Question: For some homework I have, I need to implement the multiplication of a matrix by a vector, parallelizing it by rows and by columns. I do understand the row version, but I am a little confused in the column version.
Lets say we have the following data:

And the code for the row version:
'''
#pragma omp parallel default(none) shared(i,v2,v1,matrix,tam) private(j)
{
#pragma omp for
for (i = 0; i < tam; i++)
for (j = 0; j < tam; j++){
// printf("Hebra %d hizo %d,%d
", omp_get_thread_num(), i, j);
v2[i] += matrix[i][j] * v1[j];
}
}
'''
Here the calculations are done right and the result is correct.
The column version:
'''
#pragma omp parallel default(none) shared(j,v2,v1,matrix,tam) private(i)
{
for (i = 0; i < tam; i++)
#pragma omp for
for (j = 0; j < tam; j++) {
// printf("Hebra %d hizo %d,%d
", omp_get_thread_num(), i, j);
v2[i] += matrix[i][j] * v1[j];
}
}
'''
Here, due to how the parallelization is done, the result varies on each execution depending on who thread execute each column. But it happens something interesting, (And I would think is because of compiler optimizations) if I uncomment the 'printf' then the results all the same as the row version and therefore, correct, for example:
'''
Thread 0 did 0,0
Thread 2 did 0,2
Thread 1 did 0,1
Thread 2 did 1,2
Thread 1 did 1,1
Thread 0 did 1,0
Thread 2 did 2,2
Thread 1 did 2,1
Thread 0 did 2,0
2.000000 3.000000 4.000000
3.000000 4.000000 5.000000
4.000000 5.000000 6.000000
V2:
20.000000, 26.000000, 32.000000,
'''
Is right, but If I remove the printf:
'''
V2:
18.000000, 11.000000, 28.000000,
'''
What kind of mechanism should I use to get the column version right?
: I care more about the explanation rather than the code you may post as answer, because what I really want is understand what is going wrong in the column version.
## EDIT
I've found a way of get rid of the private vector proposed by Z boson in his answer. I've replaced that vector by a variable, here is the code:
'''
#pragma omp parallel
{
double sLocal = 0;
int i, j;
for (i = 0; i < tam; i++) {
#pragma omp for
for (j = 0; j < tam; j++) {
sLocal += matrix[i][j] * v1[j];
}
#pragma omp critical
{
v2[i] += sLocal;
sLocal = 0;
}
}
}
'''
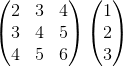
Answer: I don't know exactly what your homework means by parallelize along row and column but I know why your code is not working. You have a race condition when you write to 'v2[i]'. You can fix it by making private versions of 'v2[i]', filling them in parallel, and then merging them with a critical section.
'''
#pragma omp parallel
{
float v2_private[tam] = {};
int i,j;
for (i = 0; i < tam; i++) {
#pragma omp for
for (j = 0; j < tam; j++) {
v2_private[i] += matrix[i][j] * v1[j];
}
}
#pragma omp critical
{
for(i=0; i<tam; i++) v2[i] += v2_private[i];
}
}
'''
I tested this. You can see the results here <URL>
Note that I did not explicitly define anything shared or private. It's not necessary to do. Some people think you should explicitly define everything. I personalty think the opposite. By defining 'i' and 'j' (and 'v2_private') inside the parallel section they are made private.